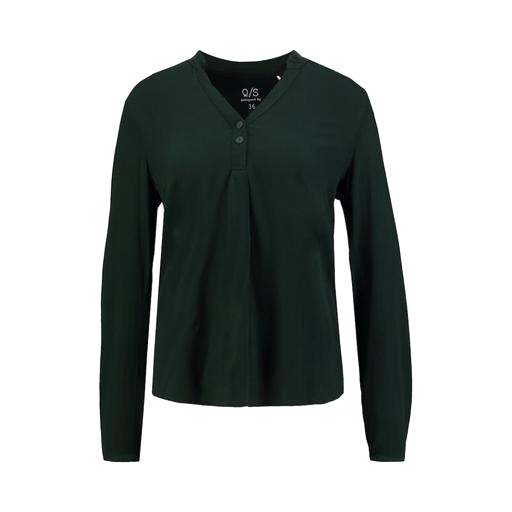
green ls jersey tee, green v-neck shirt, green long sleeves, white background